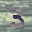
Label: 3